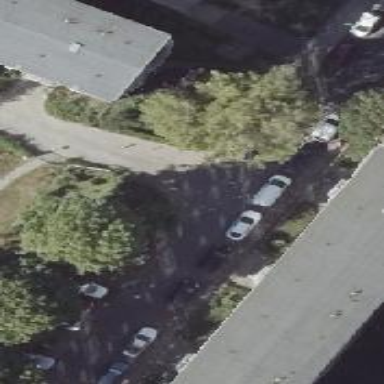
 while on the left side it is perpendicular parking along the curb."